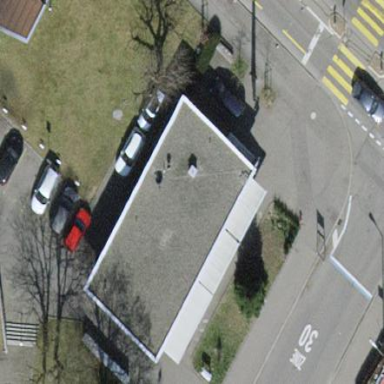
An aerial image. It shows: Retail building with flat roof.